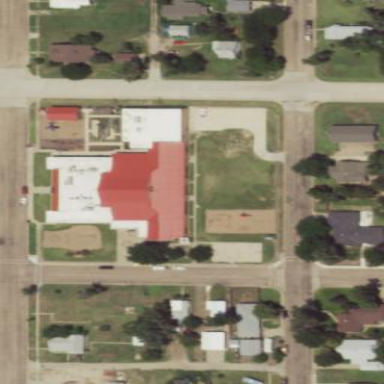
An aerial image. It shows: School building.